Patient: sex M, age 68
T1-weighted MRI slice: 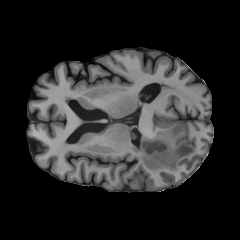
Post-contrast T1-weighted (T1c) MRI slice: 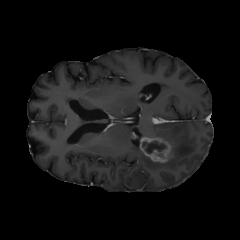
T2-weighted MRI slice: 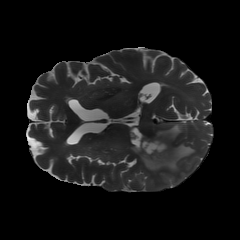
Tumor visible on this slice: yes
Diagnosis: Glioblastoma, IDH-wildtype
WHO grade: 4